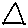
Label: triangle